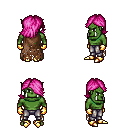
a pixel art fantasy rpg character, male body template, orc, green skin, brown tattered cape, metal pants, pink swoop hairstyle, gold gloves, gold boots, four views (front, back, left, right), 2x2 character sprite sheet, small pixel art, hard edges, no anti-aliasing